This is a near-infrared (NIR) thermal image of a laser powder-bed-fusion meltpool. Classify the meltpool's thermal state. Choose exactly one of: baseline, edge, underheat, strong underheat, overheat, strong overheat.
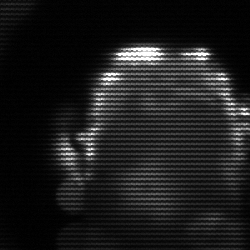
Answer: baseline